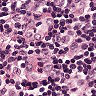
Metastatic tissue present: no